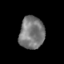
Tissue: skin
Cell type: Epithelial cells
Senescence score: 0.2117
Nuclear area (px): 795
Mean DAPI intensity: 121.166